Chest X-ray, AP view. Patient: 20 years old, sex M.
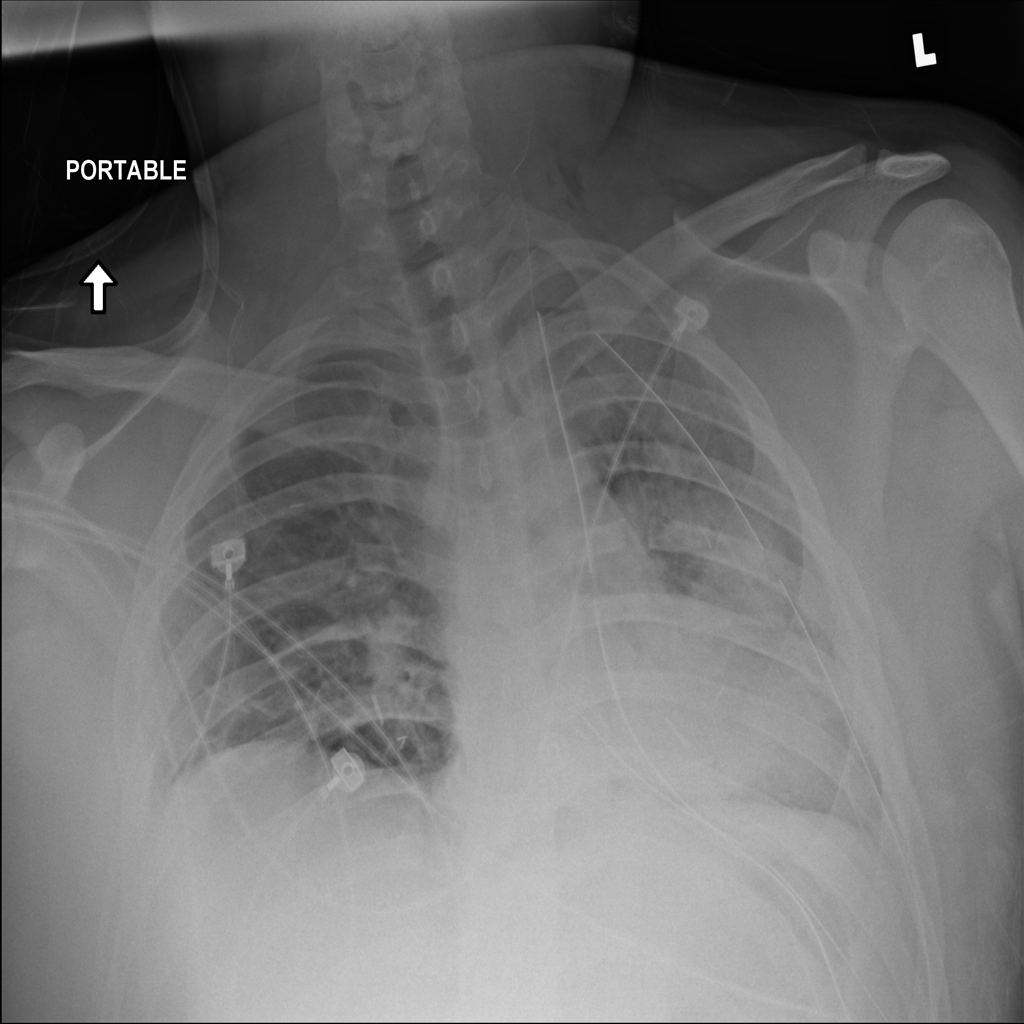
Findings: No Finding